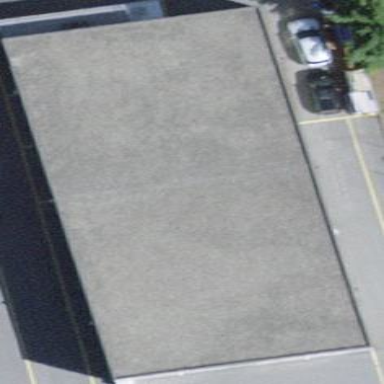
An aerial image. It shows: Building.